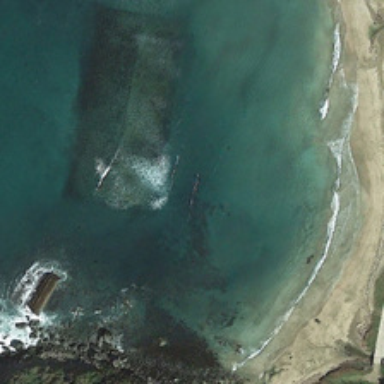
Yellow beach and green trees are near a piece of blue ocean .